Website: home-depot
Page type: customer-info-address
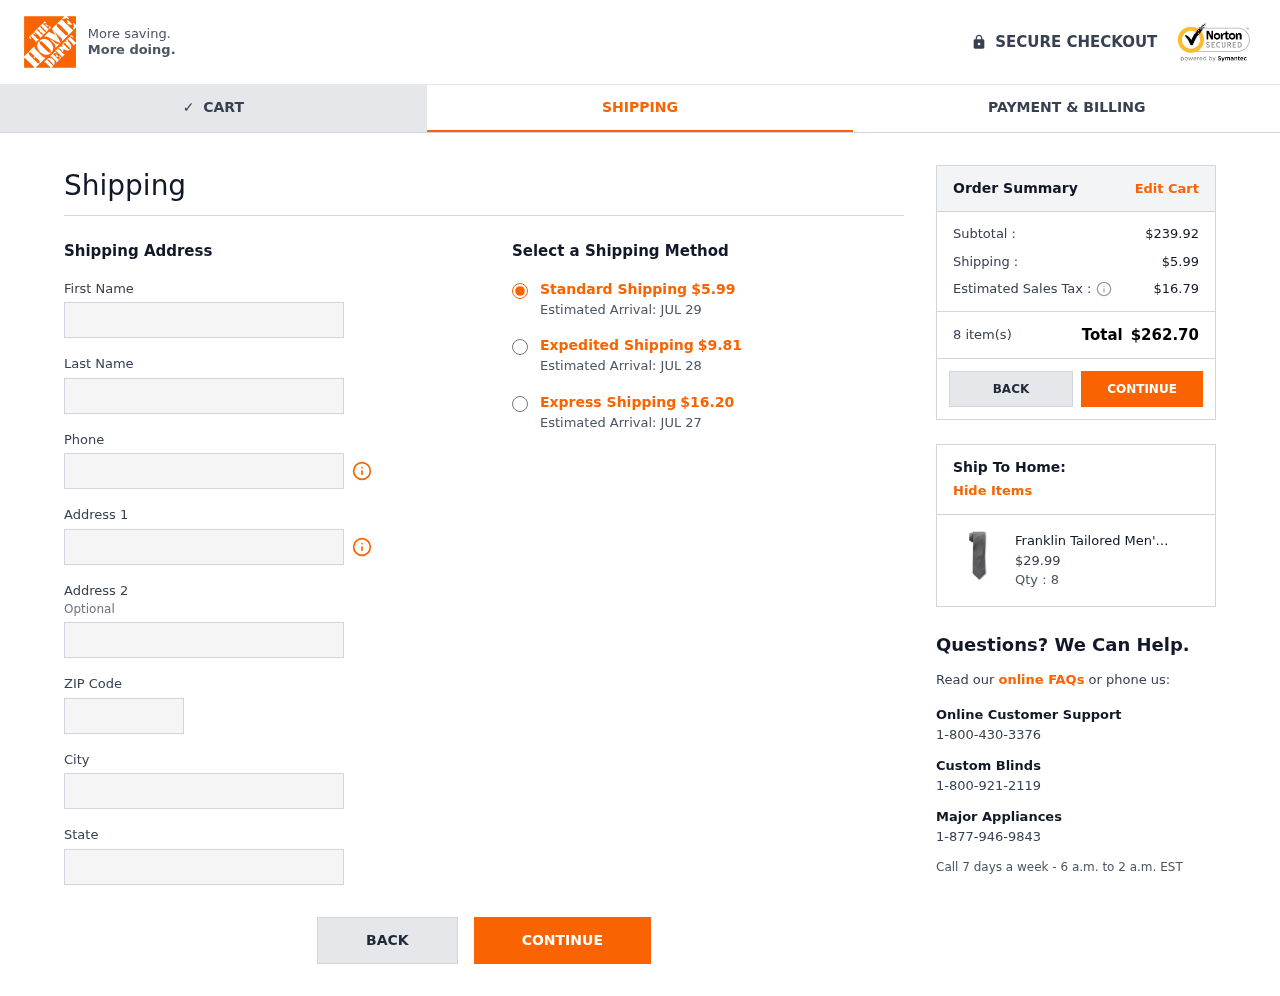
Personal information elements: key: PII_CITY
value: West Courtneyport
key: PII_FIRSTNAME
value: Andrea
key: PII_LASTNAME
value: Hubbard
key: PII_PHONE
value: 7025683970
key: PII_POSTCODE
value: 18131
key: PII_STATE
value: Louisiana
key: PII_STREET
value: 81259 Adams Lake
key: PII_STREET2
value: Suite 332
Product elements: key: PRODUCT1_NAME
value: Franklin Tailored Men's Small Circle Tie, Black
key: PRODUCT1_PRICE
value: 29.99
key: PRODUCT1_QUANTITY
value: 8
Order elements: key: ORDER_SHIPPING_COST
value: $5.99
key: ORDER_DELIVERY_DATE
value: Estimated Arrival: JUL 29
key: ORDER_SHIPPING_COST_EXPEDITED
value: $9.81
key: ORDER_DELIVERY_DATE_EXPEDITED
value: Estimated Arrival: JUL 28
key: ORDER_SHIPPING_COST_EXPRESS
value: $16.20
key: ORDER_DELIVERY_DATE_EXPRESS
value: Estimated Arrival: JUL 27
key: ORDER_SUBTOTAL
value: $239.92
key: ORDER_TAX
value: $16.79
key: ORDER_NUM_ITEMS
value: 8 item(s)
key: ORDER_TOTAL
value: $262.70